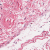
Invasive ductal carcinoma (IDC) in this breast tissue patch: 0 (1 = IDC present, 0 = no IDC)